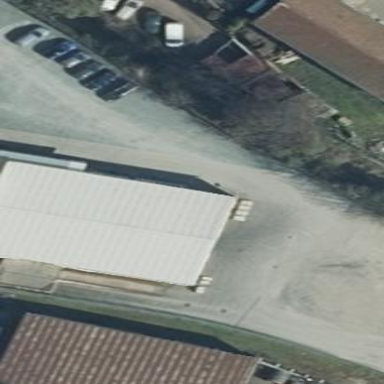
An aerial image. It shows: Industrial building.